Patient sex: M
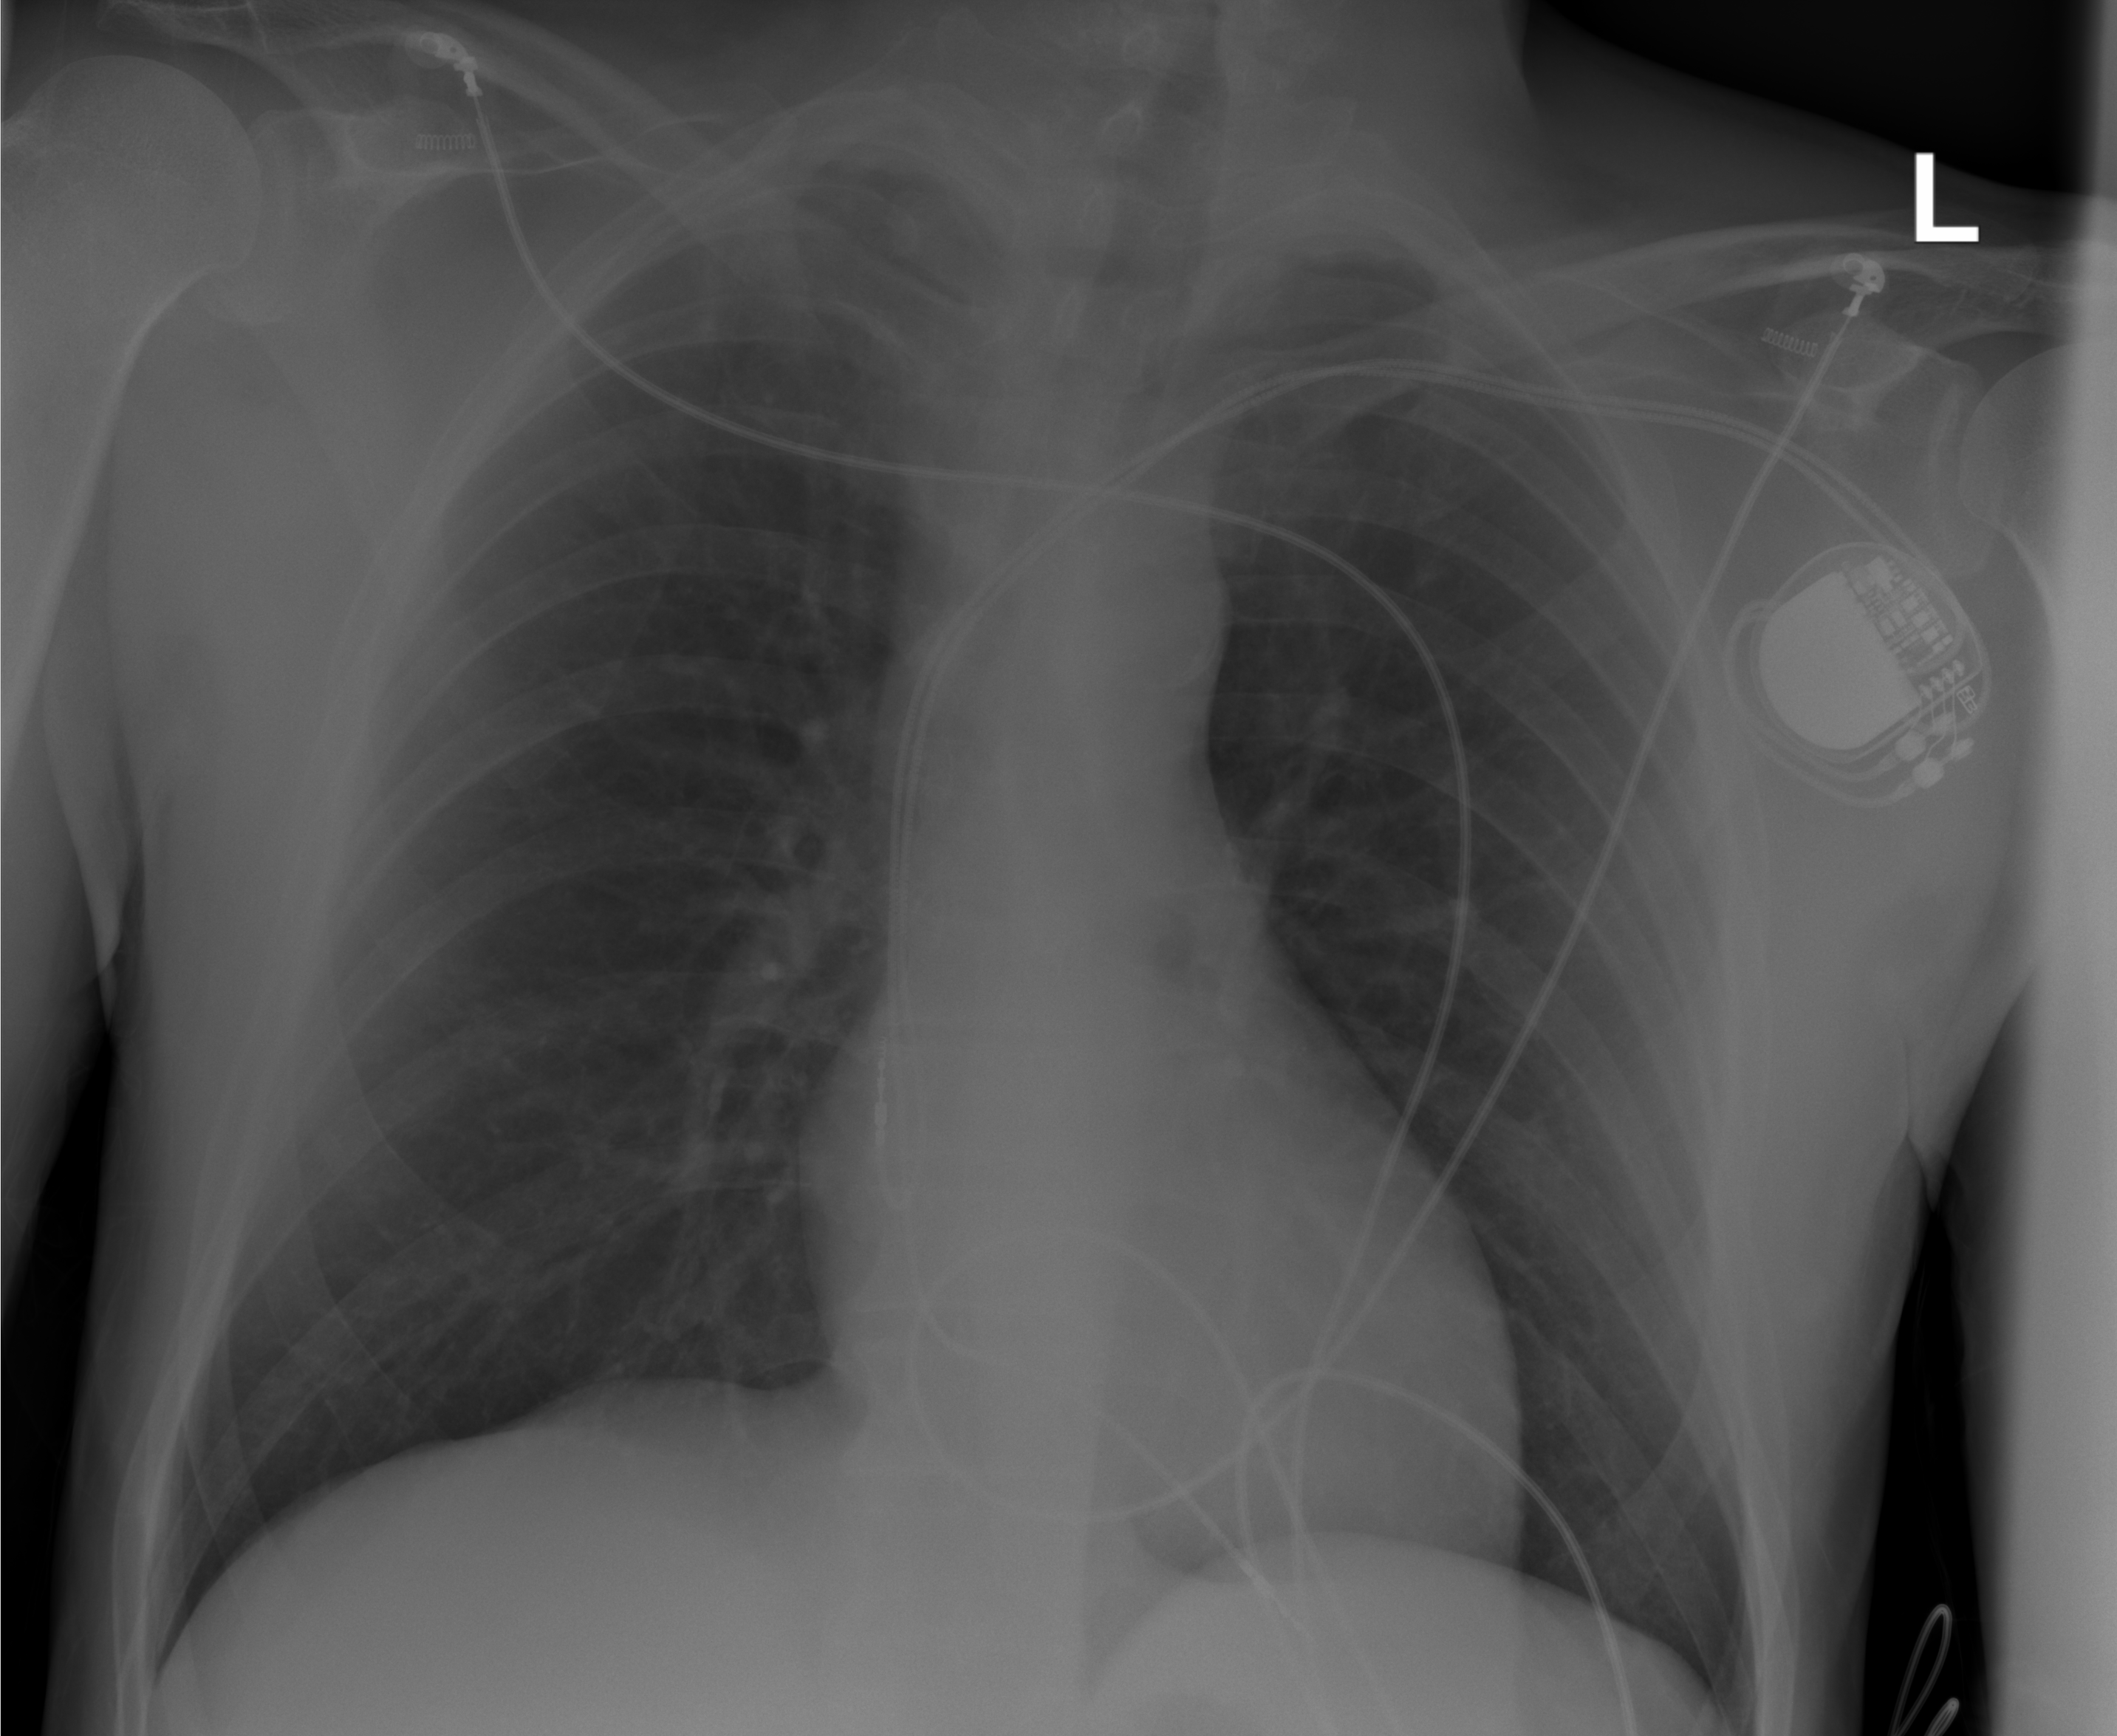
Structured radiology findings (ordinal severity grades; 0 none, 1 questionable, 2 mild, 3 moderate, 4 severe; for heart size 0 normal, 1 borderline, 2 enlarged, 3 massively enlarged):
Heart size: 0
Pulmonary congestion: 0
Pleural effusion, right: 0
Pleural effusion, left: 0
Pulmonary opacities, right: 0
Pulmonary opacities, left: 0
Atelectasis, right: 0
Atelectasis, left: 0